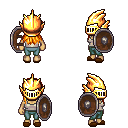
a pixel art fantasy rpg character, female body template, human, tanned skin, white pirate shirt, teal pants, light blonde unkempt hairstyle, gold helm, brown slippers, shield, four views (front, back, left, right), 2x2 character sprite sheet, small pixel art, hard edges, no anti-aliasing